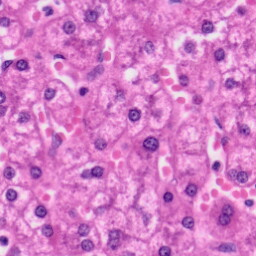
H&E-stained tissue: Liver